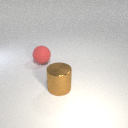
large red rubber sphere to the left of large brown metal cylinder